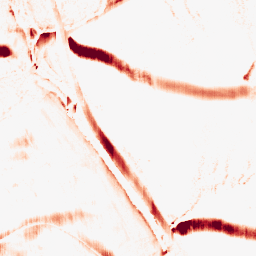
Category: morphological
Decomposition family: morphological_rect
Decomposition parameters: operation: opening
width: 5
height: 20
Upsampling method: bspline
Upsampling parameters: scale: 2
Upsampling scale: 2